Aerial crown-view tile of a tropical tree (Barro Colorado Island, Panama), acquired 20241112:
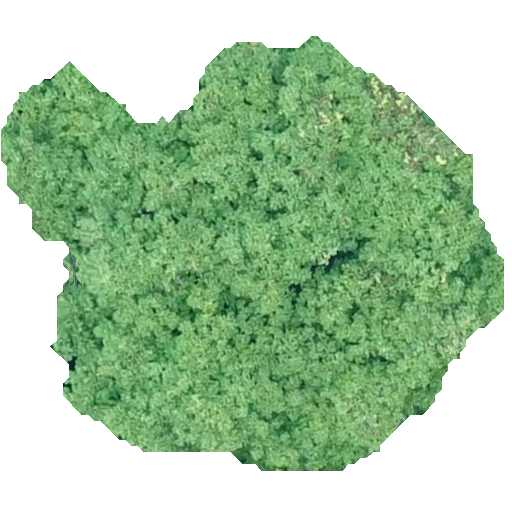
Species: Tachigali panamensis
GBIF accepted scientific name: Tachigali panamensis
Crown area: 240.288 m²